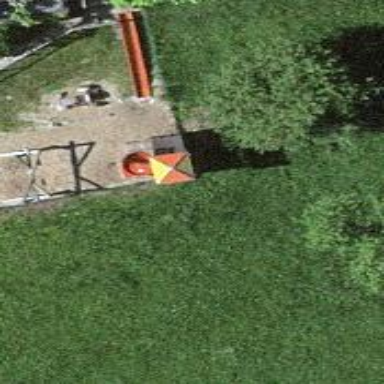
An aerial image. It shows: Playground structure themed as castle.